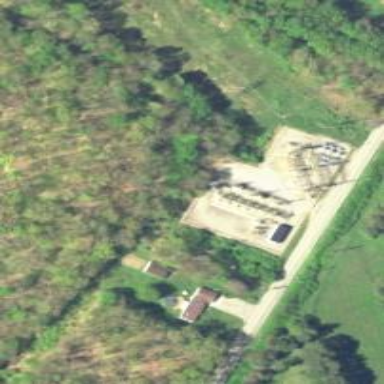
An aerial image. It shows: Power substation.